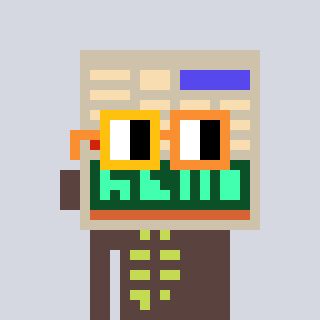
a pixel art character with square yellow and orange glasses, a calculator-shaped head and a darkbrown-colored body on a cool background